Question: How can i get all the data under my Products Firebase database, i only want to get the productName and quantity. the date in the image is my productID not actual date. my problem is i only get one productName and quantity in under the Product table.

so far this is the code i created
=== This is my current code ===
=== this is the onclick method ===
'''
DatabseReference reff = FirebaseDatabase.getInstance().getReference("Cart List");
DatabseReference reff2= FirebaseDatabase.getInstance().getReference("Cart List");
reff.child("User View").child(phoneNumber).child("Products").addValueEventListener(new ValueEventListener() {
@Override
public void onDataChange(@NonNull DataSnapshot dataSnapshot) {
for(DataSnapshot snap: dataSnapshot.getChildren()){
//first get all the dates
String getDates = snap.getKey();
//add all the dates to reff2
reff2.child("User View").child(phoneNumber).child("Products").child.addValueEventListener(new ValueEventListener() {
@Override
public void onDataChange(@NonNull DataSnapshot dataSnapshot) {
for(DataSnapshot snap1: dataSnapshot.getChildren()){
//value of product
String myProductName = snap1.child("ProductName").getValue(String.class);
//value of quanity just convert it to int if you want to calculate
String myQuantity= snap1.child("quantity").getValue(String.class);
//add your method
setSMSData(myProductName,myQuantity);
}
}
@Override
public void onCancelled(@NonNull DatabaseError databaseError) {
}
});
}
}
@Override
public void onCancelled(@NonNull DatabaseError databaseError) {
}
});
'''
=== THis is the setSMSData ====
'''
private void setSMSData (String myProductName, String myQuantity) {
// add the phone number in the data
Uri uri = Uri.parse("smsto:" + "<PHONE>");
Intent smsSIntent = new Intent(Intent.ACTION_SENDTO, uri);
// add the message at the sms_body extra field
smsSIntent.putExtra("sms_body", "Order "+ myProductName +":"+ myQuantity +" (Sent Via SKIP MOBILE)");
try{
startActivity(smsSIntent);
} catch (Exception ex) {
Toast.makeText(CartActivity.this, "Your sms has failed...",
Toast.LENGTH_LONG).show();
ex.printStackTrace();
}
'''
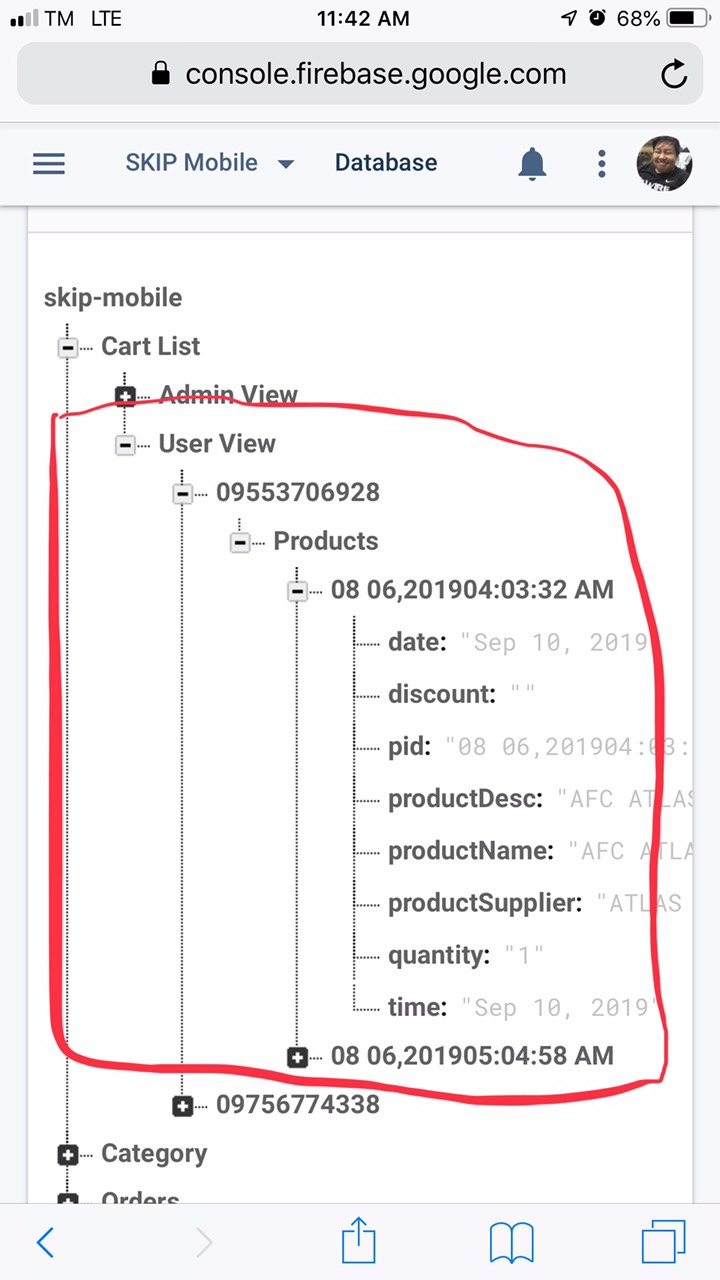
Answer: IF you want to get all the 'productName and quantity' on a specific number base on your structure you can use this
'''
DatabaseReference reff = FirebaseDatabase.getInstance().getReference("Cart List");
final DatabaseReference reff2= FirebaseDatabase.getInstance().getReference("Cart List");
reff.child("user View").child("<PHONE>").child("Products").addValueEventListener(new ValueEventListener() {
@Override
public void onDataChange(@NonNull DataSnapshot dataSnapshot) {
for(DataSnapshot snap: dataSnapshot.getChildren()){
String getDate = snap.getKey();
reff2.child("user View").child("<PHONE>").child("Products").child(getDate).addValueEventListener(new ValueEventListener() {
@Override
public void onDataChange(@NonNull DataSnapshot dataSnapshot) {
for(DataSnapshot snap1: dataSnapshot.getChildren()){
String myProductName = snap1.child("ProductName").getValue(String.class);
Toast.makeText(getApplicationContext(),myProductName,Toast.LENGTH_SHORT).show();
}
}
@Override
public void onCancelled(@NonNull DatabaseError databaseError) {
}
});
}
}
@Override
public void onCancelled(@NonNull DatabaseError databaseError) {
}
});
'''
And in your method 'setSMSData()'
'''
private void setSMSData(String productName,String quantity) {
// add the phone number in the data
Uri uri = Uri.parse("smsto:" + "<PHONE>");
Intent smsSIntent = new Intent(Intent.ACTION_SENDTO, uri);
// add the message at the sms_body extra field
smsSIntent.putExtra("sms_body", "Order "+ productName+":"+quantity+" (Sent Via
SKIP MOBILE)");
try{
startActivity(smsSIntent);
} catch (Exception ex) {
Toast.makeText(CartActivity.this, "Your sms has
failed...",
Toast.LENGTH_LONG).show();
ex.printStackTrace();
}
}
});
'''